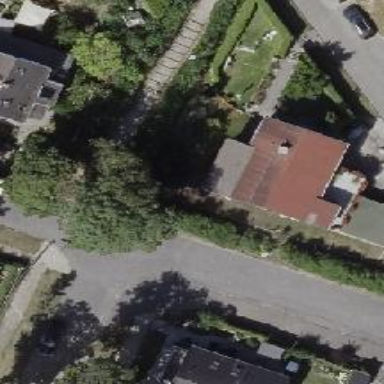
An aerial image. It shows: Residential road.